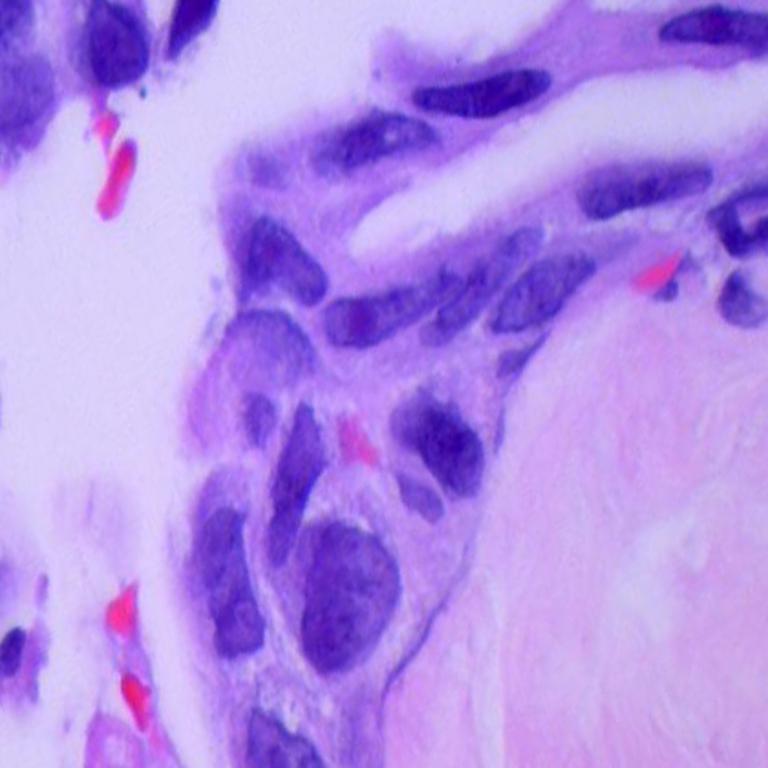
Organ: lung
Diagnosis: adenocarcinomas